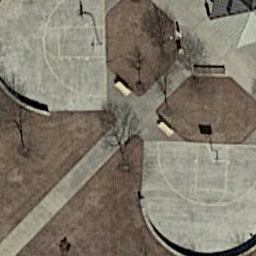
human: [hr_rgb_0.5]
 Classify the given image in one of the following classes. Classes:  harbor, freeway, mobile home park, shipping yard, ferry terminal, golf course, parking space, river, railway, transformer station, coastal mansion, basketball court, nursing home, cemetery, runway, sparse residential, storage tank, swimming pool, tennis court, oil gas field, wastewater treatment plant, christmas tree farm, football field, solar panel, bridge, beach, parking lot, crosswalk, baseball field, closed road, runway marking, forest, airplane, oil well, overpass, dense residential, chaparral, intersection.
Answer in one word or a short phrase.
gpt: basketball court